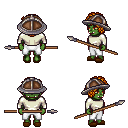
a pixel art fantasy rpg character, female body template, orc, green skin, white long-sleeve shirt, white pants, dark blonde curly afro hairstyle, chain helm, brown slippers, spear, four views (front, back, left, right), 2x2 character sprite sheet, small pixel art, hard edges, no anti-aliasing